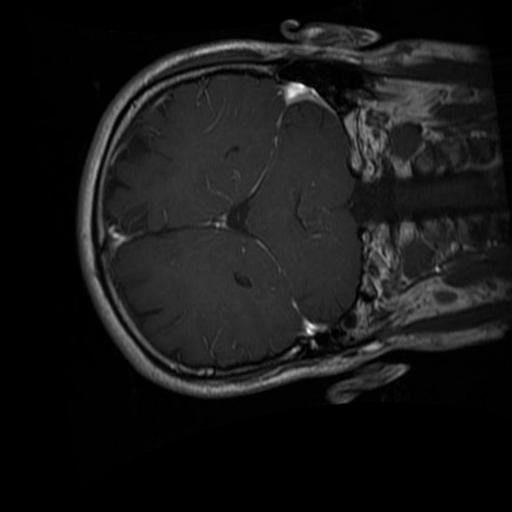
Label: brain_glioma